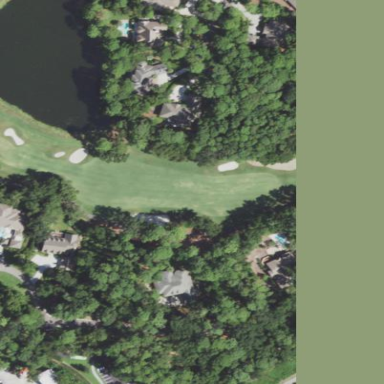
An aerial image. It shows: Grassy area designated as golf fairway.